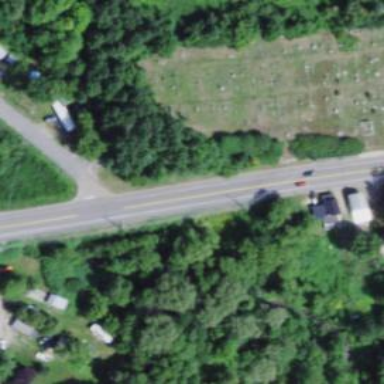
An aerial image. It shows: Cemetery or graveyard.